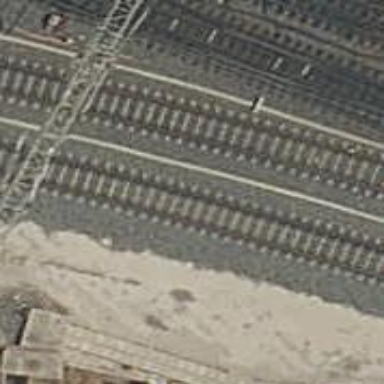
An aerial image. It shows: Railway tunnel with overhead electrified contact lines.